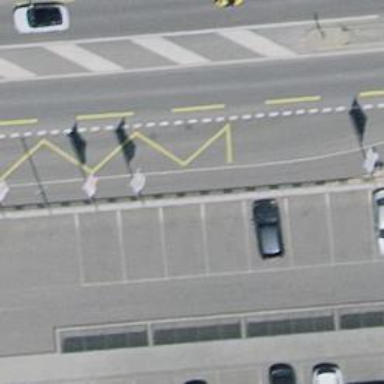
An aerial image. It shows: Bus stop with shelter. It is platform for public transport.